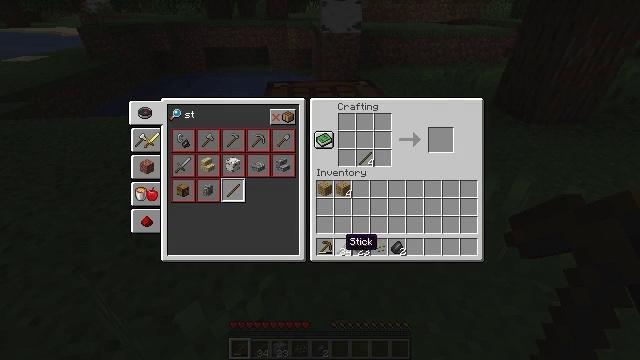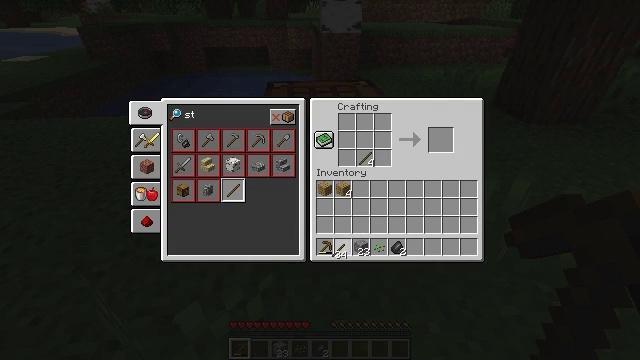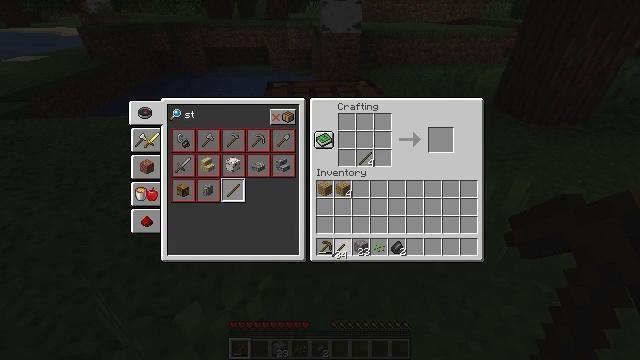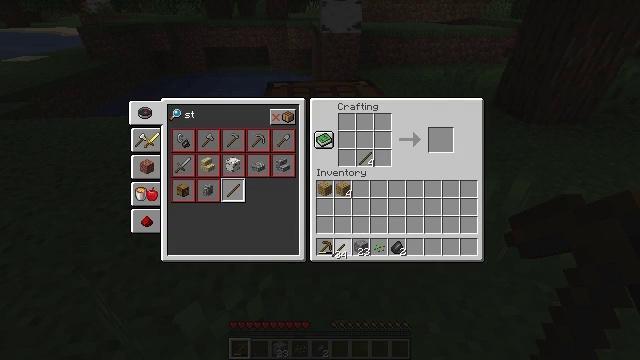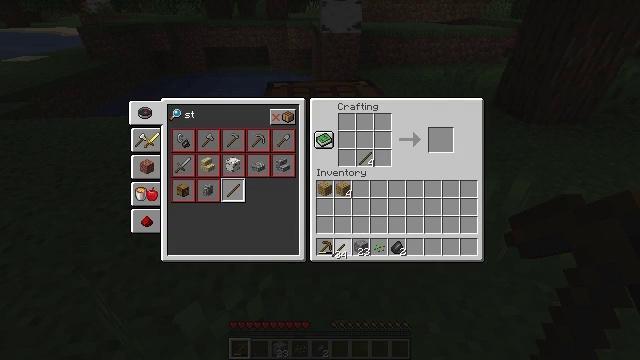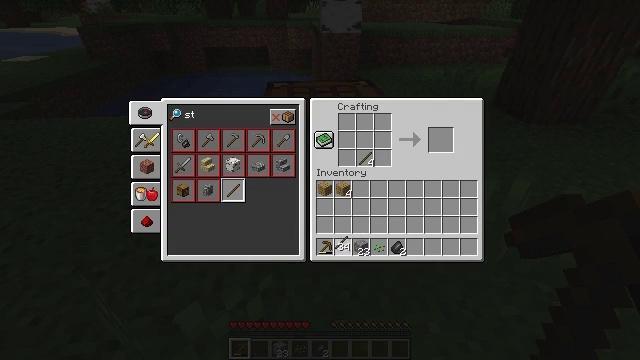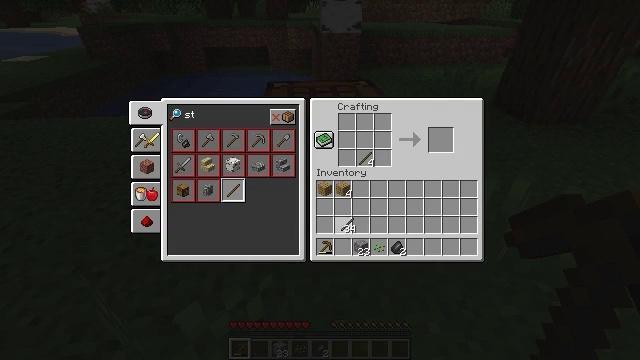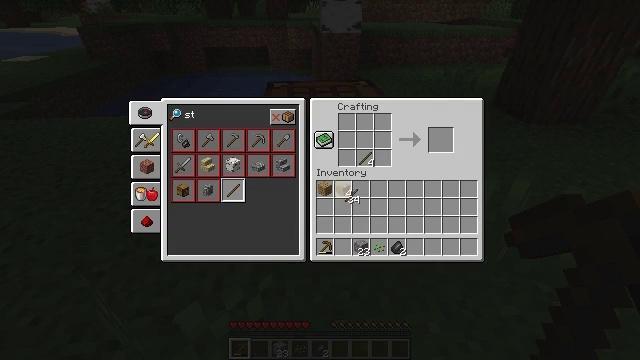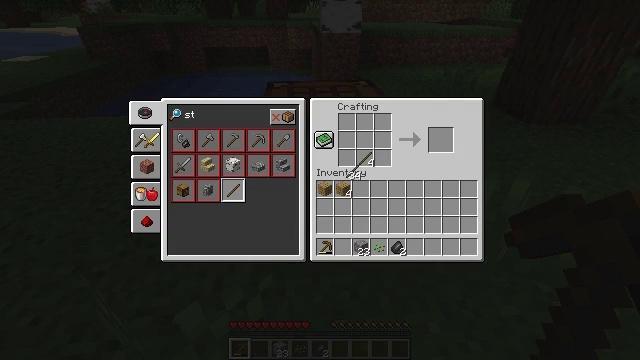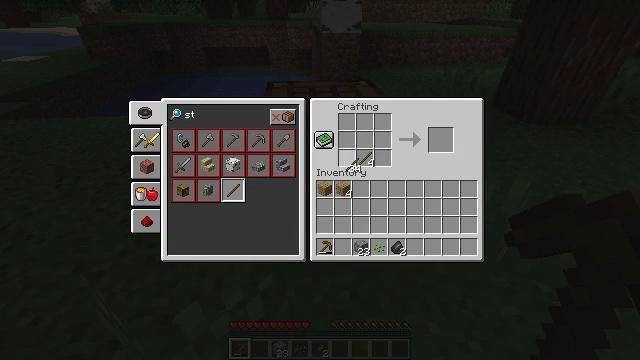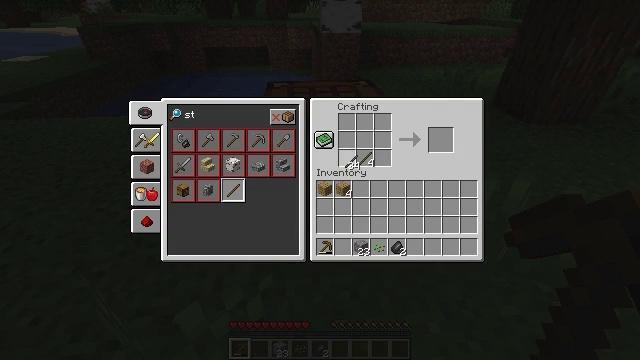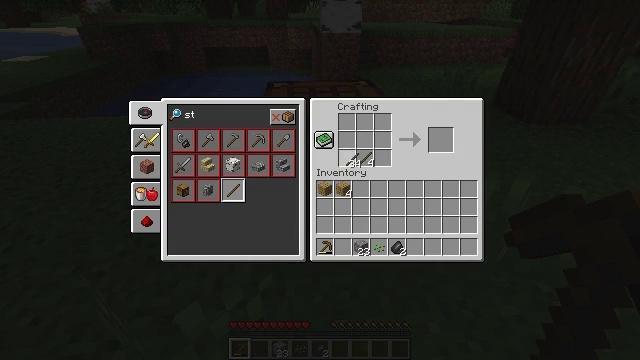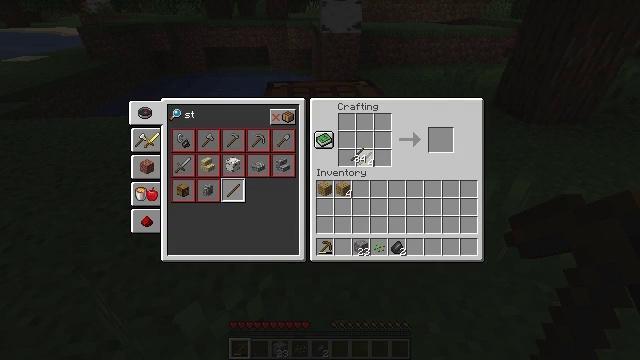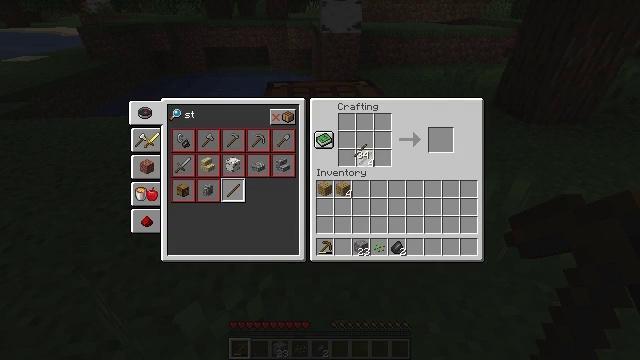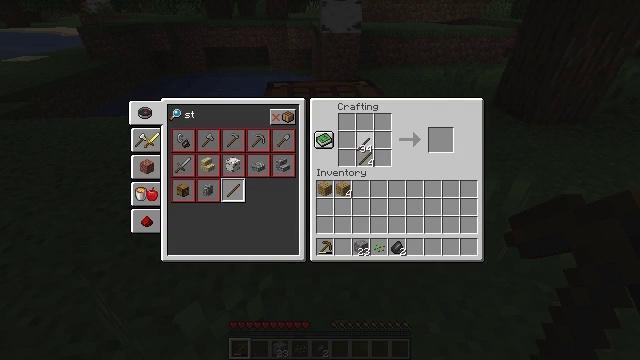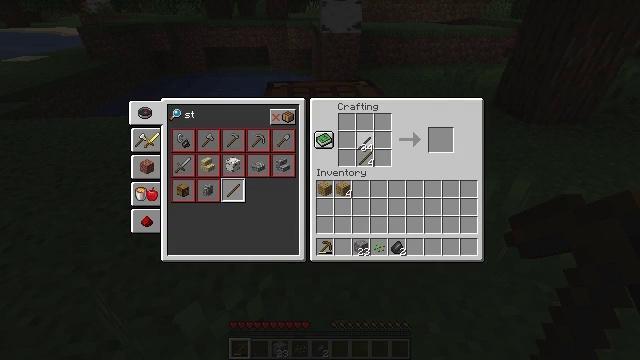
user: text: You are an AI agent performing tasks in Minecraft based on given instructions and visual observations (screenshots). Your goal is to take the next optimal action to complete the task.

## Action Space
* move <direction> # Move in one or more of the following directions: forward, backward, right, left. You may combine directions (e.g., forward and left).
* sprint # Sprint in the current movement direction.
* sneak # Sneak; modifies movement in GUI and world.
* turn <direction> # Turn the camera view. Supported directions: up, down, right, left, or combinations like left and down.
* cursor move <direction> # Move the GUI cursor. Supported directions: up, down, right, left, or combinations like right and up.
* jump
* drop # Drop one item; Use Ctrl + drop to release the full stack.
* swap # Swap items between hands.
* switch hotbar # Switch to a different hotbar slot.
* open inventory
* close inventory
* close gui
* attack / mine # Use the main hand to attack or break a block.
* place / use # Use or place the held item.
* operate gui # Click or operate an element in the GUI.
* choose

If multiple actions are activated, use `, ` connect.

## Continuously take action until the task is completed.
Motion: motion action
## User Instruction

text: Mine block crafting table.
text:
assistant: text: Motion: operate gui
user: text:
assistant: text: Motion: operate gui
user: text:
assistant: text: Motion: operate gui
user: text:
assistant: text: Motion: no_op
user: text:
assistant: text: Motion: cursor move up
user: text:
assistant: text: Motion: cursor move up
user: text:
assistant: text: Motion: cursor move up
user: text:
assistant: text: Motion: cursor move up
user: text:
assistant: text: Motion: no_op
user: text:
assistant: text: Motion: no_op
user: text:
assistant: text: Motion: no_op
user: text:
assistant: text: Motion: no_op
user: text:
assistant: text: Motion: no_op
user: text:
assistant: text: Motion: no_op
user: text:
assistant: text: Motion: no_op
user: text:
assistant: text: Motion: no_op
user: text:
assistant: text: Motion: operate gui
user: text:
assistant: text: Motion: operate gui
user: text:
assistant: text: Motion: operate gui
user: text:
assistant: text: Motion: no_op
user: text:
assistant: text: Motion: no_op
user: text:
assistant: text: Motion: no_op
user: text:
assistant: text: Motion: cursor move down
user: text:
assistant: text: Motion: cursor move left and down
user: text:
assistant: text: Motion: cursor move left
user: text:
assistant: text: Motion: cursor move left
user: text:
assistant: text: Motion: cursor move left
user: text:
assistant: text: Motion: cursor move left
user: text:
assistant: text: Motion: cursor move left
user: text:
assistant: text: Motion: cursor move left